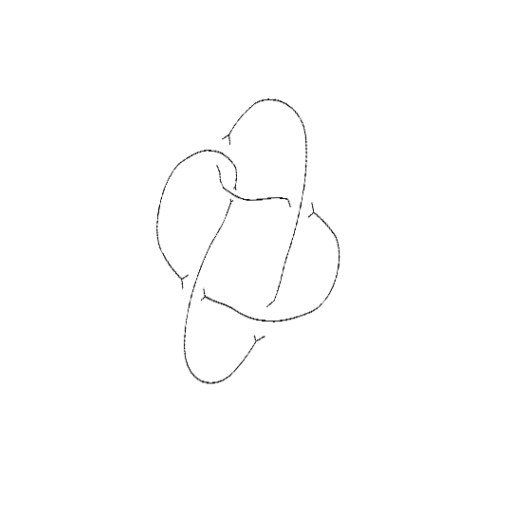
Crossing number: 5